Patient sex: F
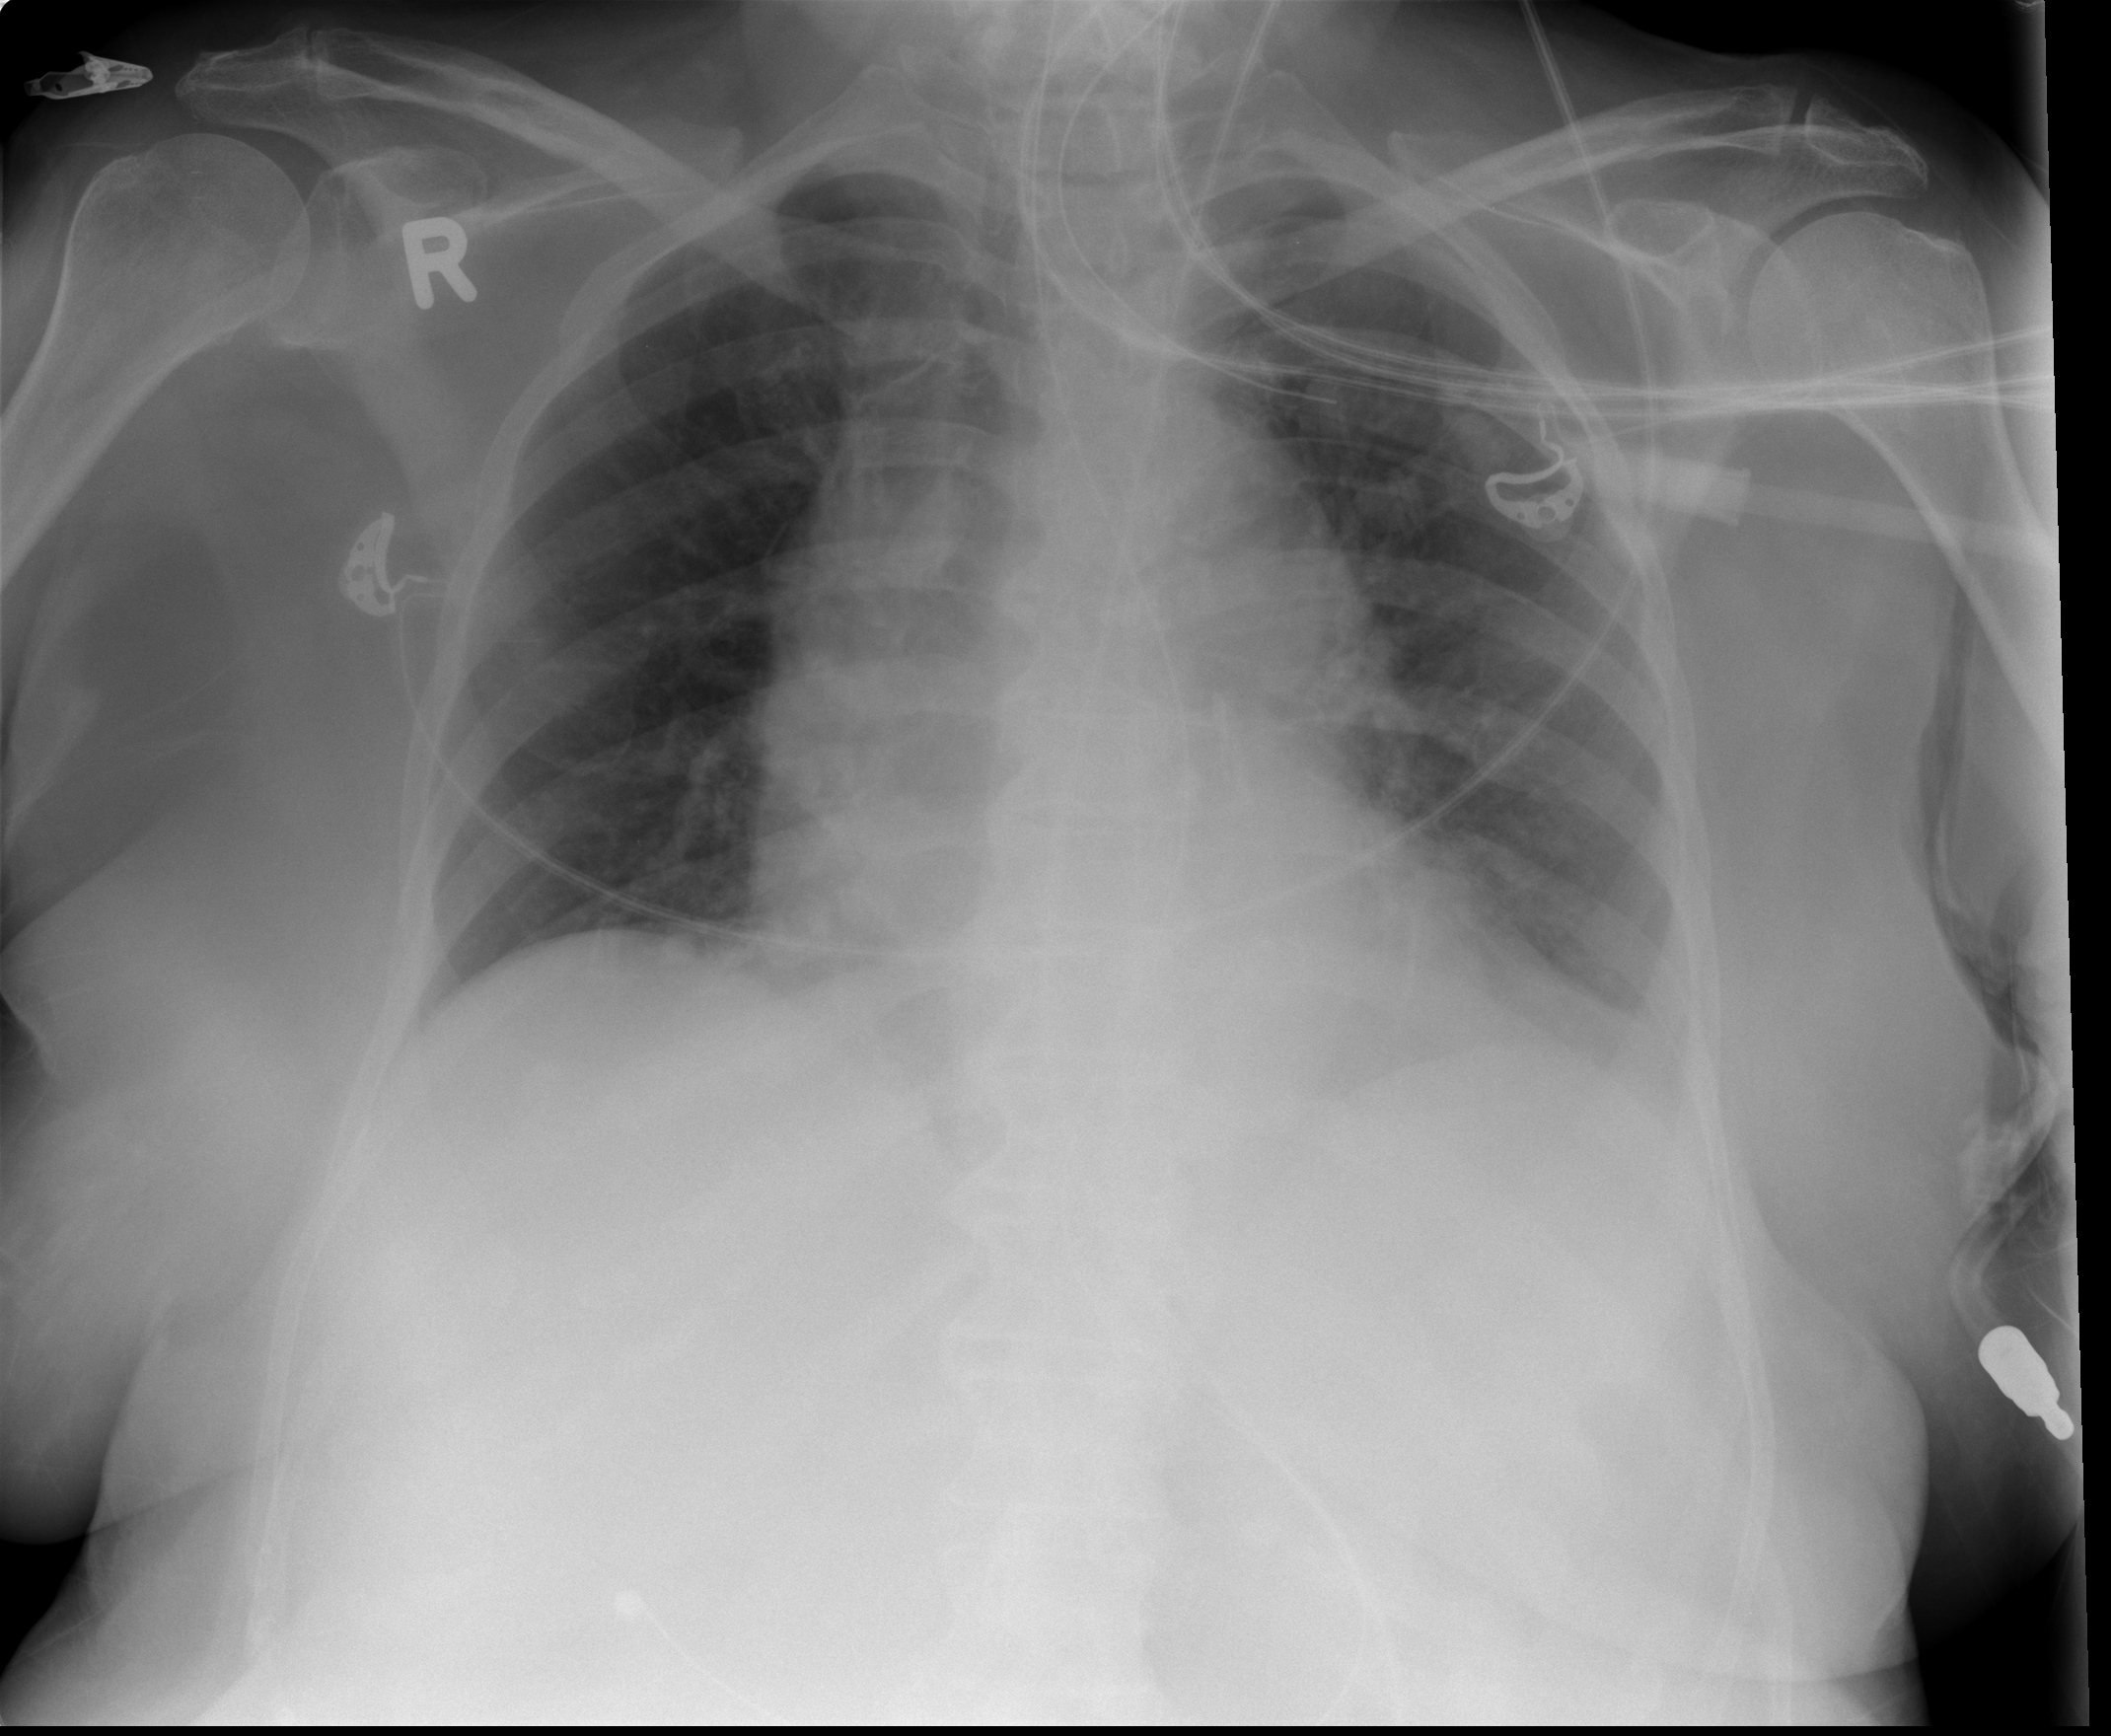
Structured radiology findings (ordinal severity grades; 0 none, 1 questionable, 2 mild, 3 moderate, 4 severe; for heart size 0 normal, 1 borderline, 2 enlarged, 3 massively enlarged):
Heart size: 2
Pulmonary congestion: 2
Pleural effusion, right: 0
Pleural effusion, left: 1
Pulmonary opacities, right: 0
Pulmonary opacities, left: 0
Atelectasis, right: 0
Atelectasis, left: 0